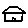
Label: house